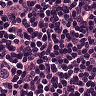
Metastatic tissue present: yes